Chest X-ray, PA view. Patient: 51 years old, sex M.
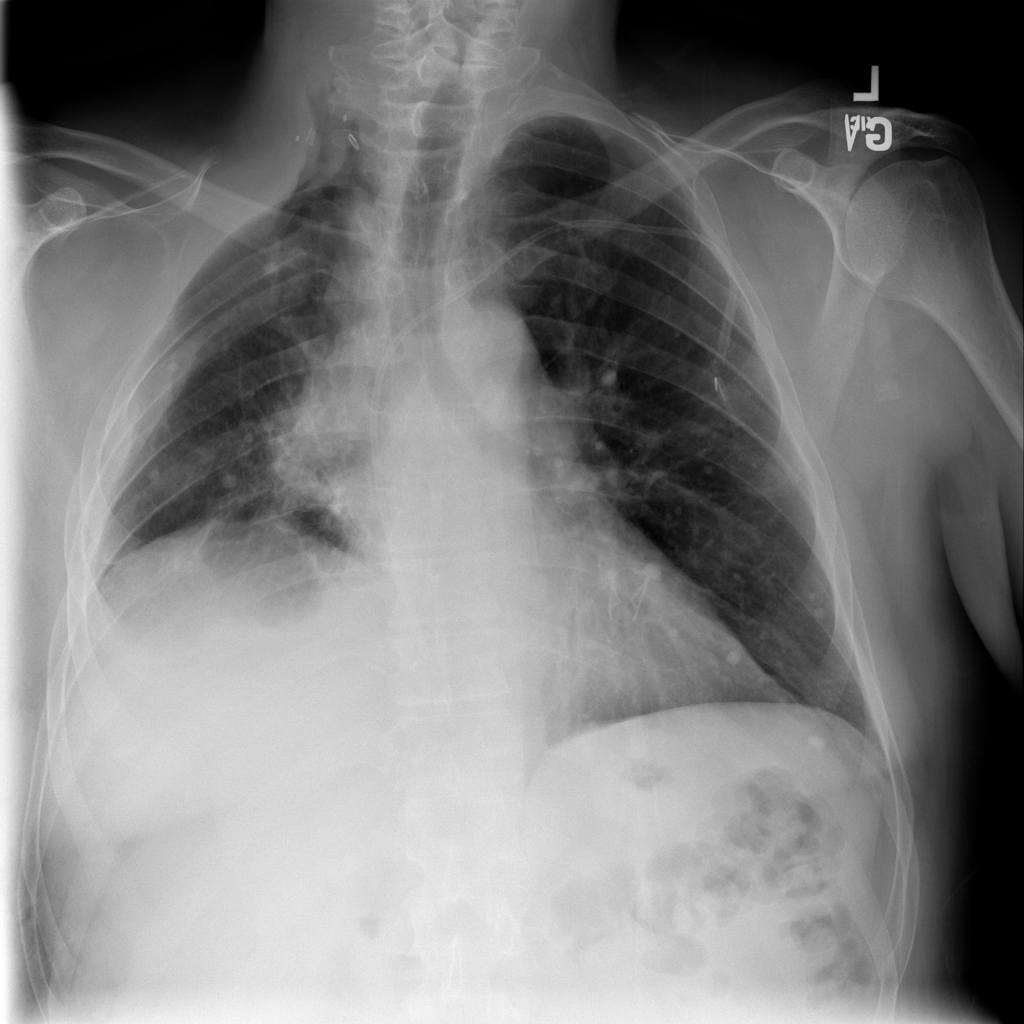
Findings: No Finding